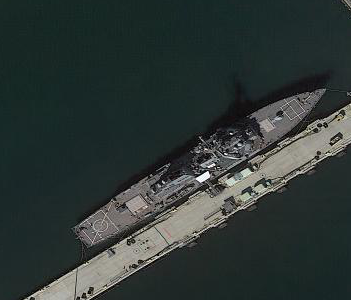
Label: Arleigh_Burke-class_destroyer